Field crop: maize
Growth stage: 2
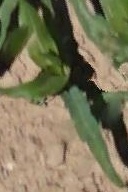
Species: maize